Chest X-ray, AP view. Patient: 59 years old, sex F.
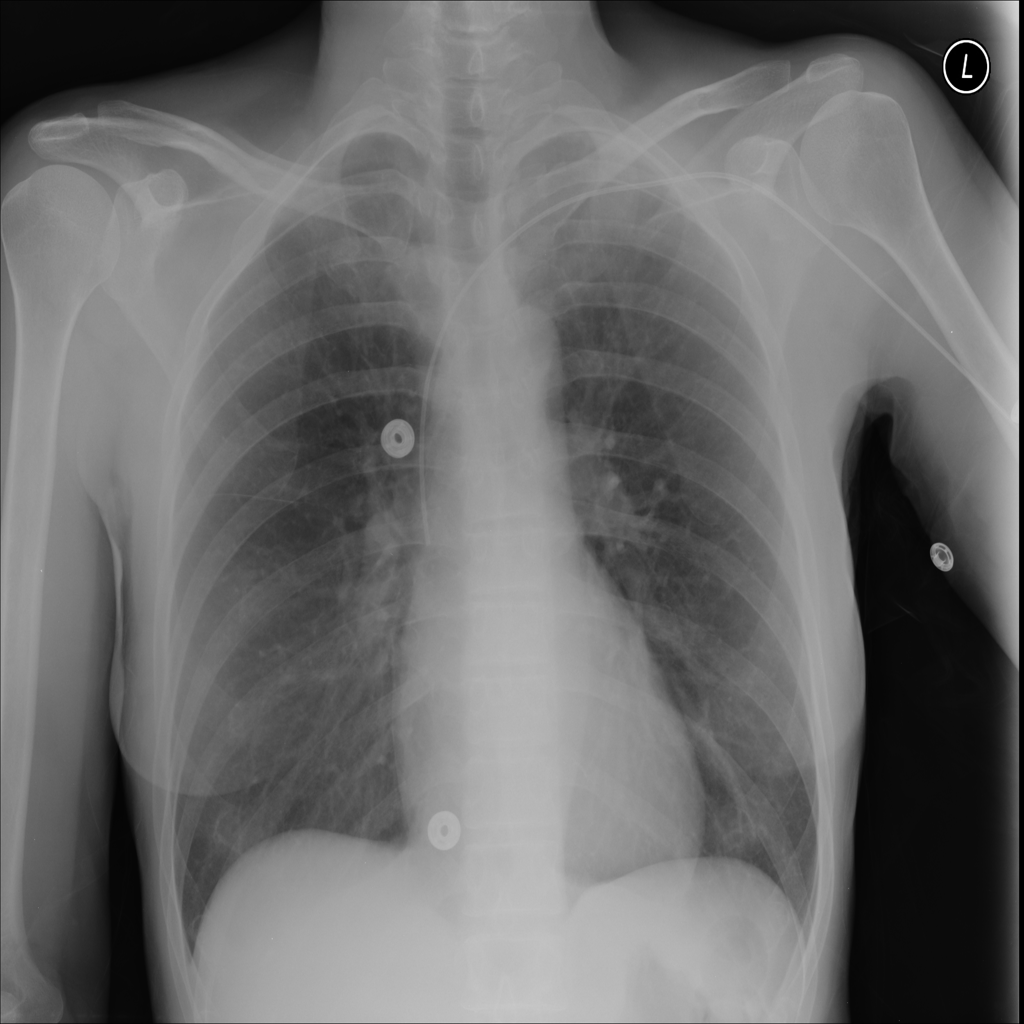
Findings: No Finding